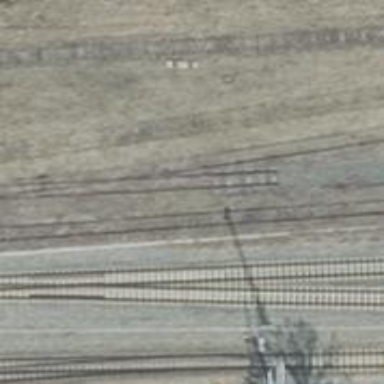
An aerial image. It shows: Disused railway spur service.